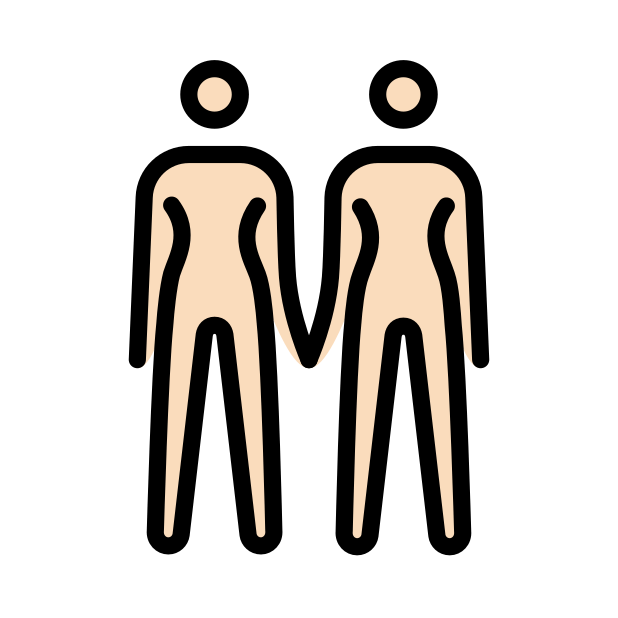
women holding hands: light skin tone